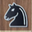
Piece: bN